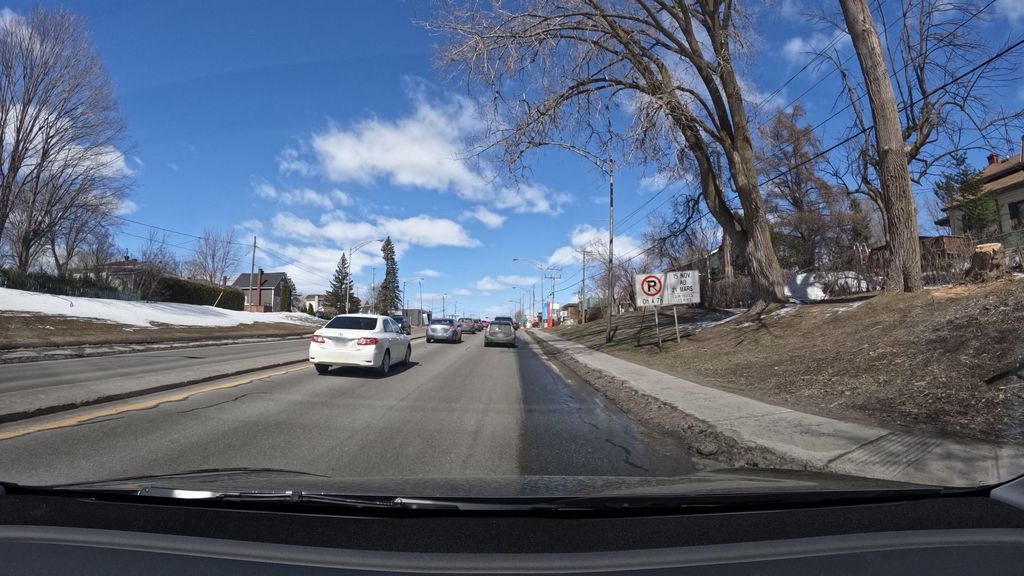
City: montreal